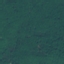
Land use / land cover class: Forest